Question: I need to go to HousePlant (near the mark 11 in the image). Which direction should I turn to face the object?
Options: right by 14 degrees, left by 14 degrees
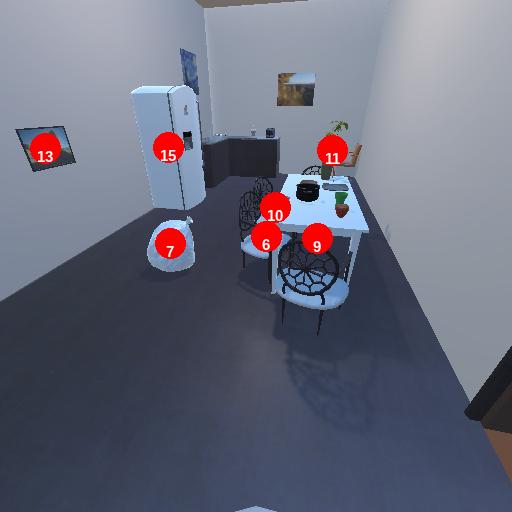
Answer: right by 14 degrees